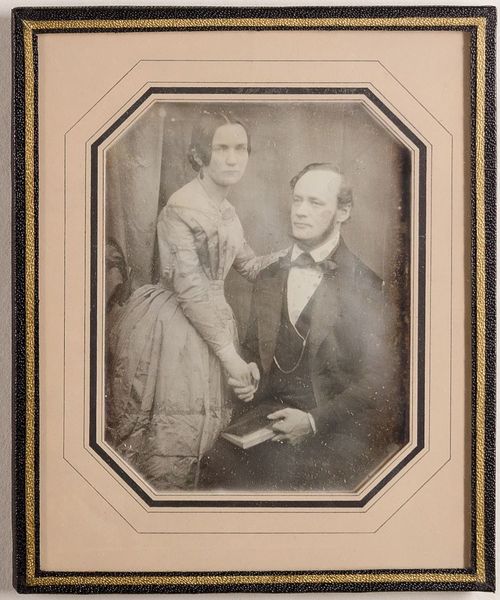
Titel: Dr. Heinrich Schleiden und seine Frau Ida, geb. Speckter
Künstler: Hermann Biow
Standort: Hamburg
Institution: Museum für Kunst und Gewerbe Hamburg
Schlagwörter: mann, frau, gesten, figur, paar, foto, fotografie, photographie, doppelbildnis, doppelportrait, photo, ehe, lichtbild, daguerreotypie, bildwerke, angewandte und bildende kunst, hessische systematik, armhaltungen, porträtfotografie, porträtphotographie, doppelporträt, verheiratetes paar, matrimonium, ehestand